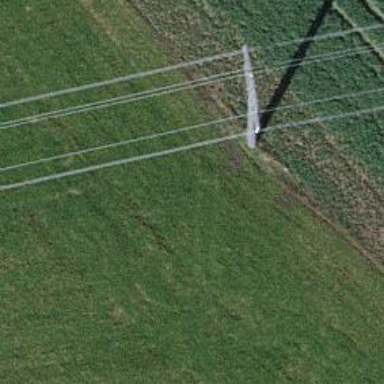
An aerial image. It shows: Power tower.